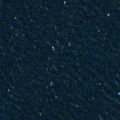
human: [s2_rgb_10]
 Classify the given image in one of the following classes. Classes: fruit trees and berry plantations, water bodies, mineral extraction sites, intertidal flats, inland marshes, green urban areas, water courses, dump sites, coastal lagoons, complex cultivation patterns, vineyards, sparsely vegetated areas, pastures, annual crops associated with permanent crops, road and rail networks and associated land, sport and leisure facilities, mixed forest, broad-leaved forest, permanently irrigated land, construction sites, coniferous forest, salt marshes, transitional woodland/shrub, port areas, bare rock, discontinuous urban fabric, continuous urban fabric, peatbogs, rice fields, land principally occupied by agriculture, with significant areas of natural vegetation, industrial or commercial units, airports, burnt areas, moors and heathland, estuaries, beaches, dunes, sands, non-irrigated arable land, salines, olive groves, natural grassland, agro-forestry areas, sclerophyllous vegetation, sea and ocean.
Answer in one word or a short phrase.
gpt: sea and ocean